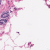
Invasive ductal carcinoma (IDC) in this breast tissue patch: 0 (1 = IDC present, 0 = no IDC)